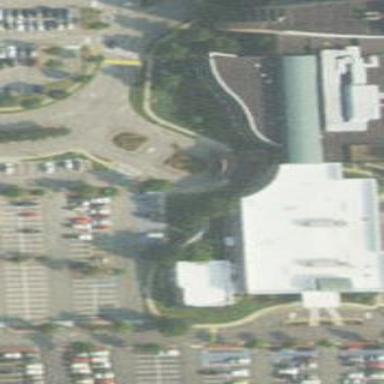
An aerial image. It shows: Part of hospital building.